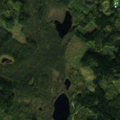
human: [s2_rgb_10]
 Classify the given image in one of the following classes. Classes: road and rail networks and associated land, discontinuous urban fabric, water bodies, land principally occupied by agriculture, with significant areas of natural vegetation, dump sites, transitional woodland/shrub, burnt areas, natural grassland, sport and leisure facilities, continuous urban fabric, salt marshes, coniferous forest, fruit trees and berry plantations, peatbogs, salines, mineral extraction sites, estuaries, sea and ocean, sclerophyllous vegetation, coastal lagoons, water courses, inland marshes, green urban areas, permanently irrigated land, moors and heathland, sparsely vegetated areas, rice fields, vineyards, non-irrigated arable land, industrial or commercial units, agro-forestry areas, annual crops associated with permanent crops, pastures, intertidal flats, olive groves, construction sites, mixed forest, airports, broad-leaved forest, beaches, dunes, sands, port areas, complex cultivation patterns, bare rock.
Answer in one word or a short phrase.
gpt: broad-leaved forest, coniferous forest, mixed forest, transitional woodland/shrub